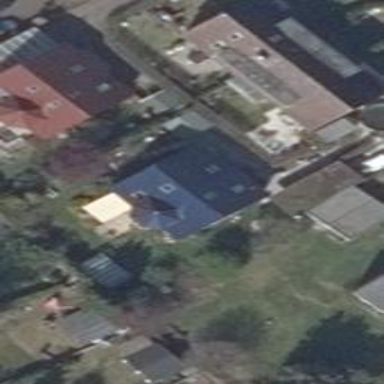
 while the building is painted in yellow colour."